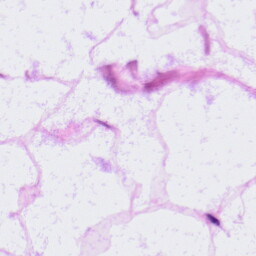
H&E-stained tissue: LymphNode